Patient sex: M
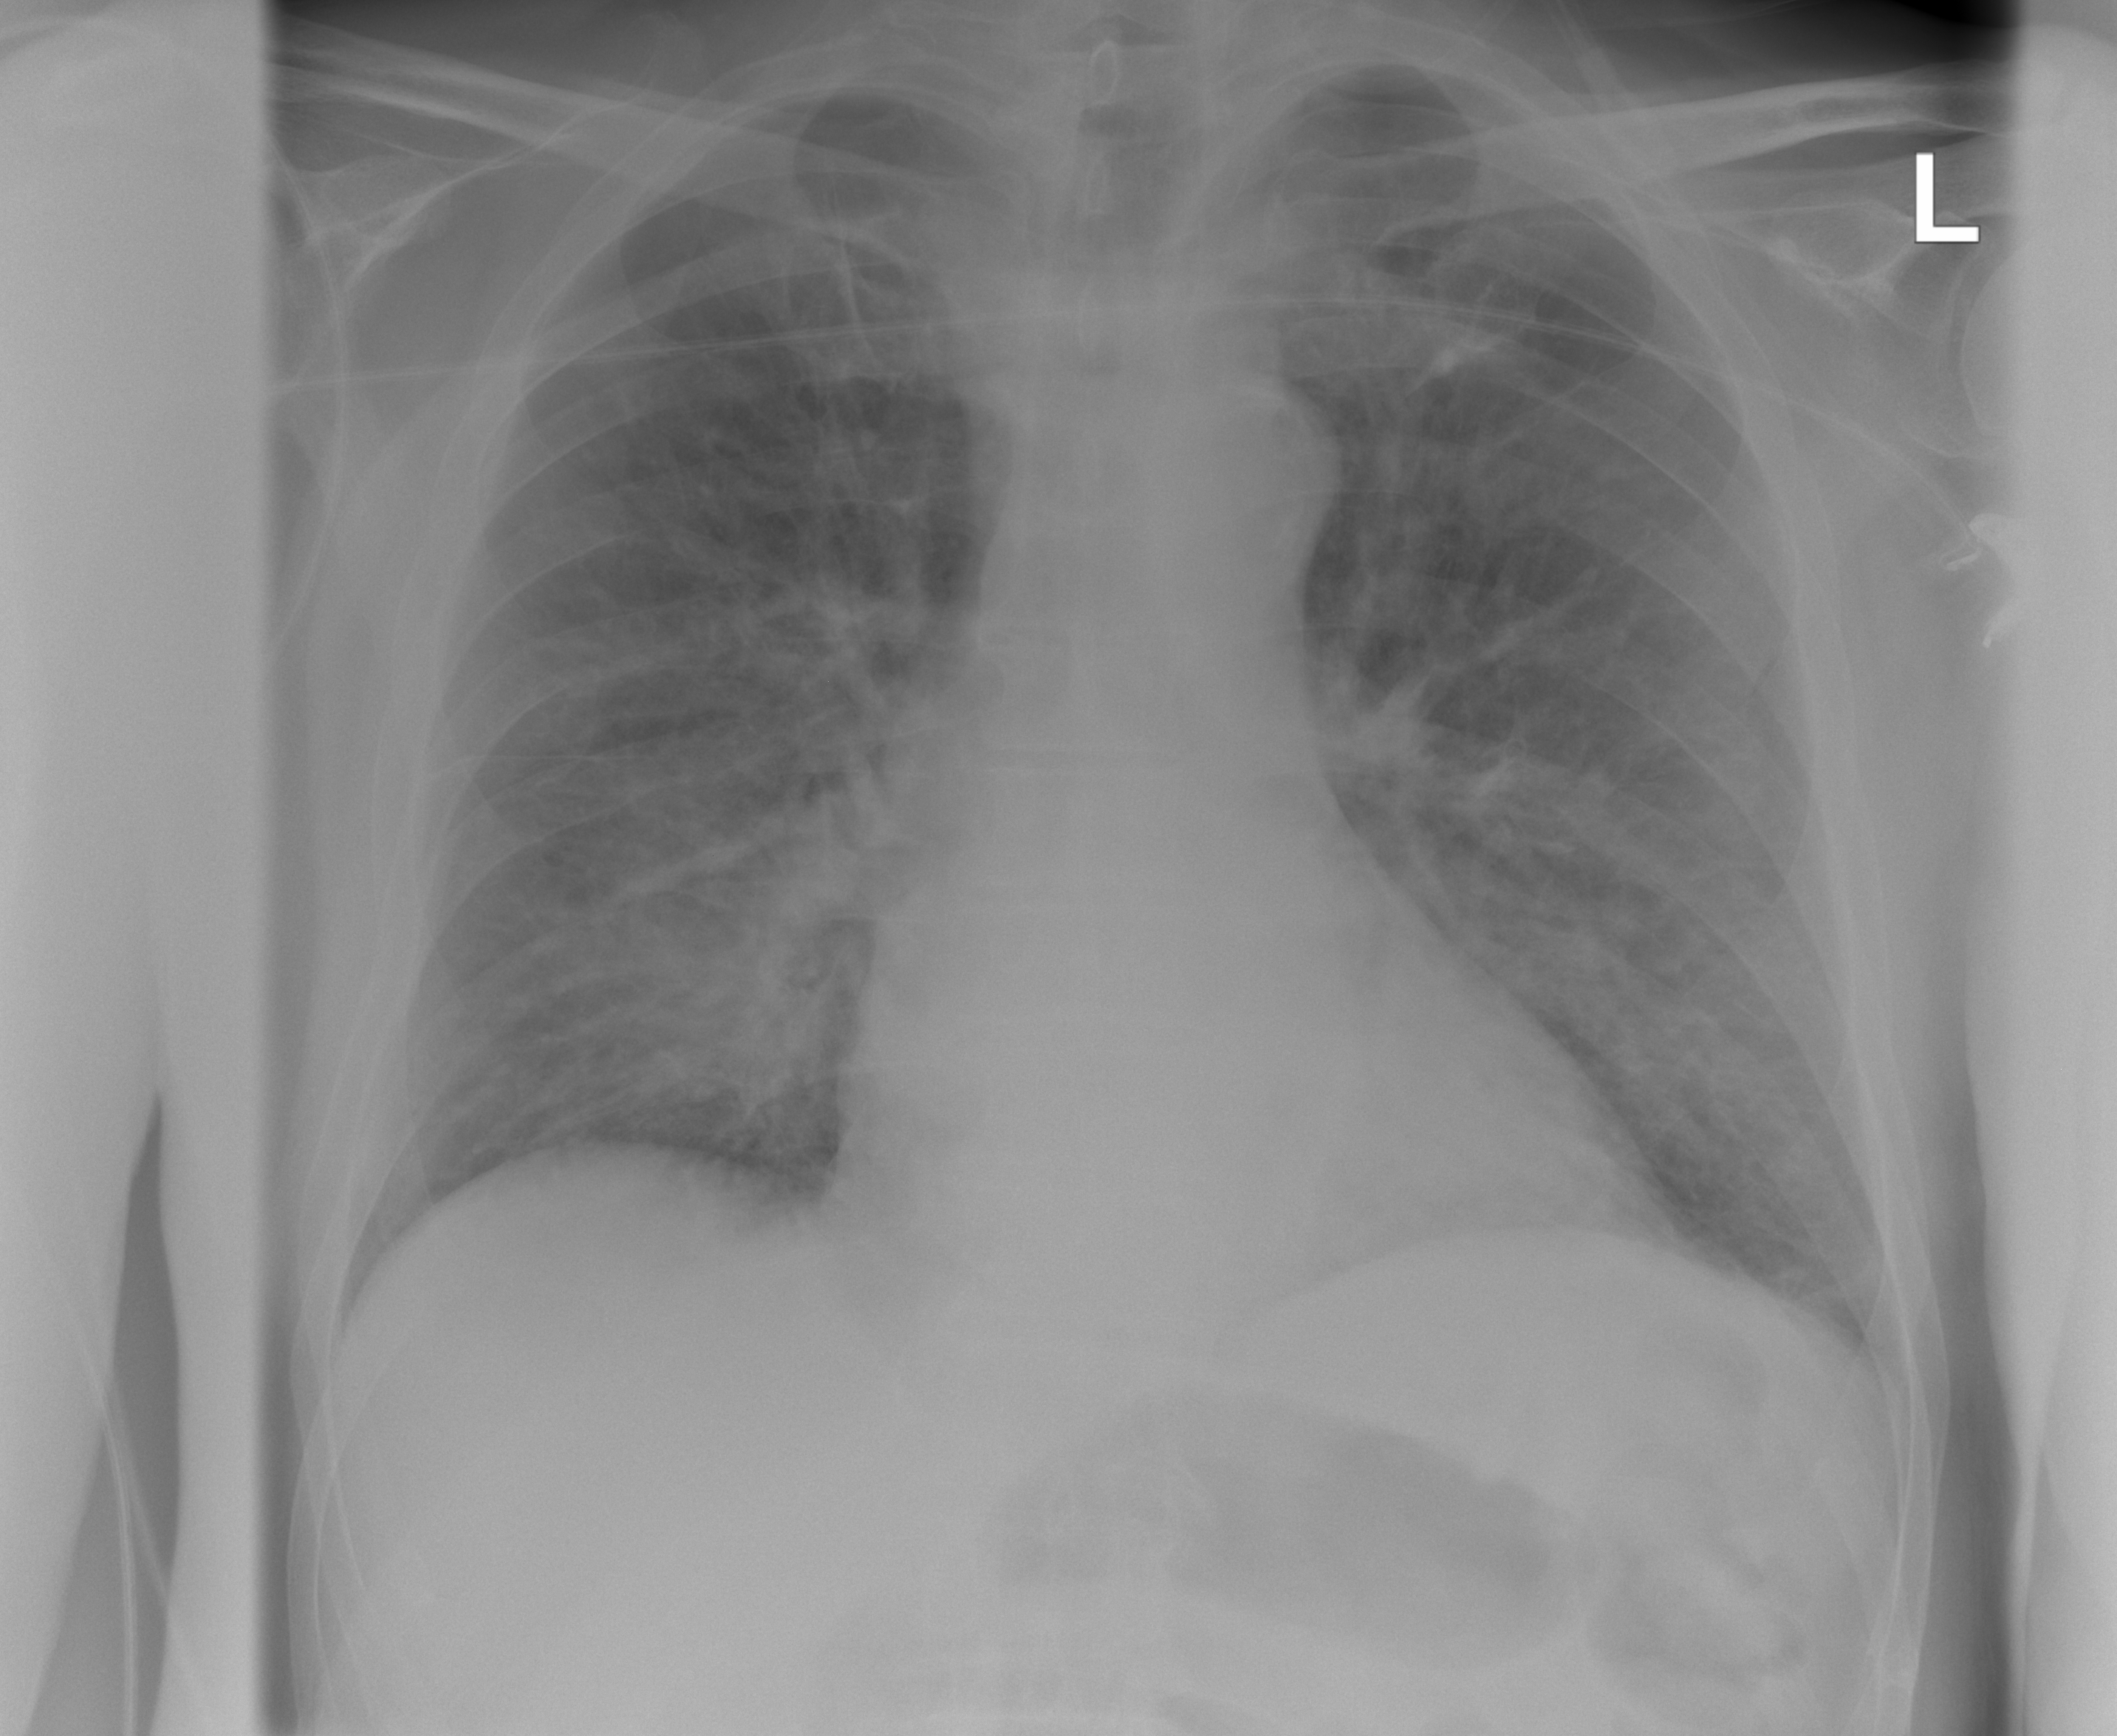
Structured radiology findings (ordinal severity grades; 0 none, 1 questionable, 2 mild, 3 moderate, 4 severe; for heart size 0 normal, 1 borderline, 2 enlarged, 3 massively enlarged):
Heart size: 0
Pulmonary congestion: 3
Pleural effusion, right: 0
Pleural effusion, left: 0
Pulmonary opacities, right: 0
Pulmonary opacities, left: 0
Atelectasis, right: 0
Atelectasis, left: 0